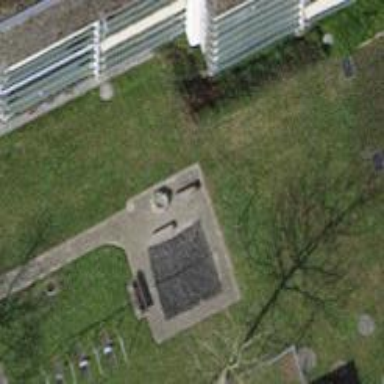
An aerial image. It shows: Playground area for leisure land.